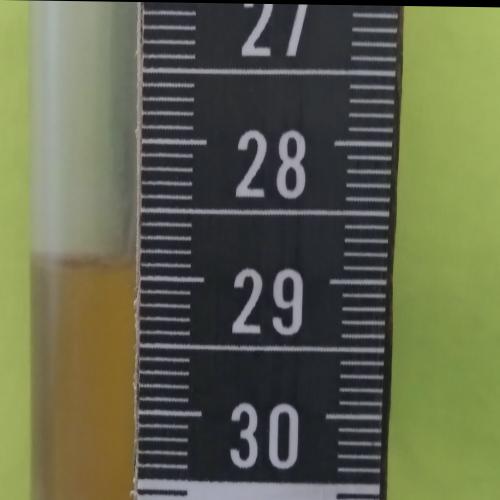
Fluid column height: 28.9 cm